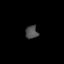
Tissue: prostate
Cell type: T cells
Senescence score: 0.3582
Nuclear area (px): 161
Mean DAPI intensity: 77.683